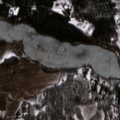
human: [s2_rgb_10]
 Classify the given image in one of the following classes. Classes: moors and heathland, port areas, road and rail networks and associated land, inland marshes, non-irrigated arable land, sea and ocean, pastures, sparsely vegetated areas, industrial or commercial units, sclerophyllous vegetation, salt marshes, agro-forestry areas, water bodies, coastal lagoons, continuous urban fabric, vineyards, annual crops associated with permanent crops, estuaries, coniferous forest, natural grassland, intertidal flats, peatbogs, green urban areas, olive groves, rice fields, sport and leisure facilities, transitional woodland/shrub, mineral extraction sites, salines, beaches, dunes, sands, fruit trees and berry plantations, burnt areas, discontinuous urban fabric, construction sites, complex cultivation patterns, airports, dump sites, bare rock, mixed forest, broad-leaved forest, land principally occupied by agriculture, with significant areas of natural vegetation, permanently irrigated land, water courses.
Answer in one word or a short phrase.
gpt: pastures, complex cultivation patterns, land principally occupied by agriculture, with significant areas of natural vegetation, broad-leaved forest, coniferous forest, mixed forest, water bodies